Question: Always facing the problem which is depicted in the below image

Gmail icon and my app icon is there. But the page icon is my app's icon. When opening my app by clicking an url(app related) from Gmail and then minimize my app shows like this. Anyone know the reason?
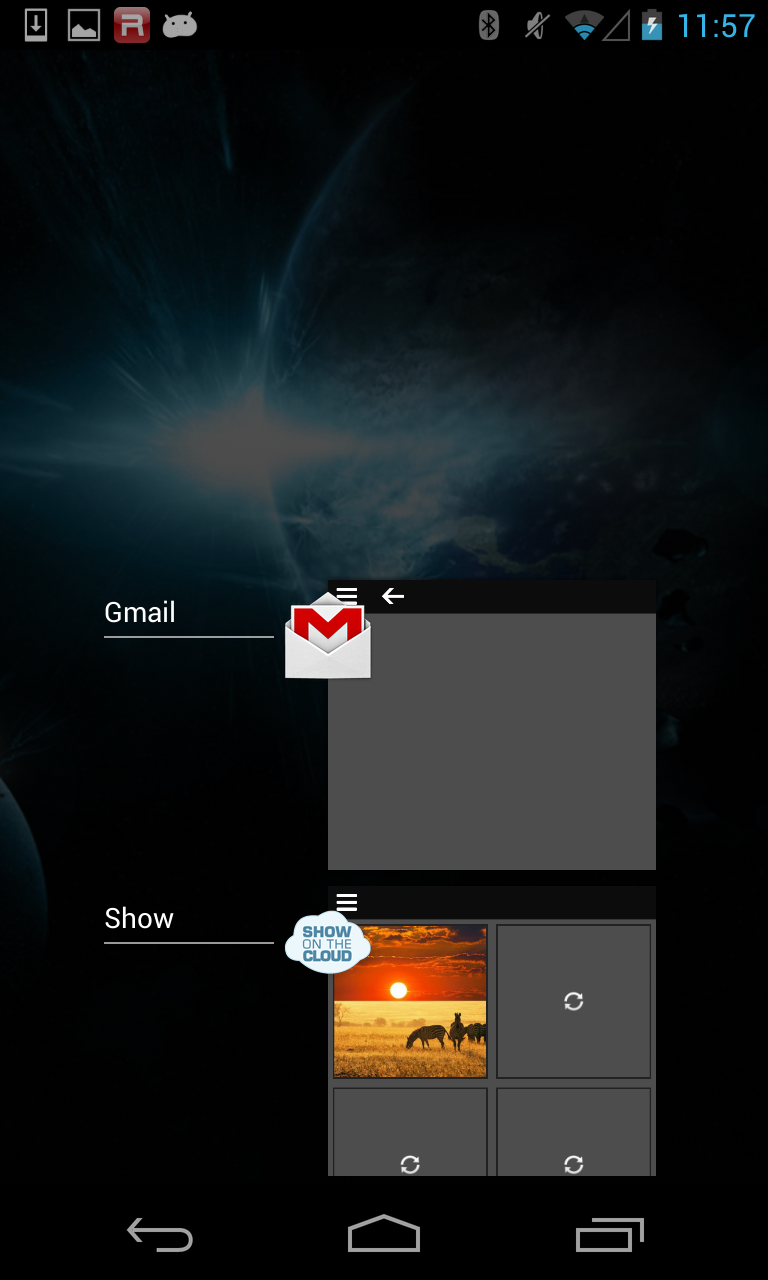
Answer: This is caused by the use of <URL>. However, it is suggested that you use up navigation. Many people will argue that it isn't intuitive, but that's just the way Android handles this.